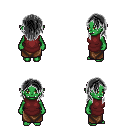
a pixel art fantasy rpg character, female body template, orc, green skin, maroon tunic, robe skirt, gray long hairstyle, four views (front, back, left, right), 2x2 character sprite sheet, small pixel art, hard edges, no anti-aliasing